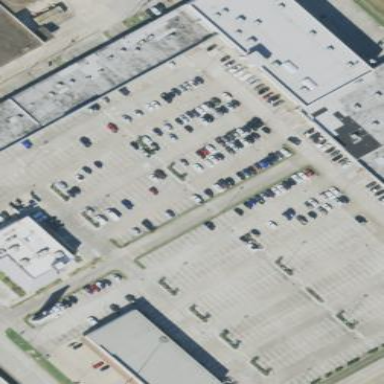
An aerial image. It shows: Commercial building.